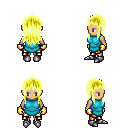
a pixel art fantasy rpg character, female body template, human, tanned skin, teal tunic, gold greaves, gold unkempt hairstyle, gold gloves, metal boots, four views (front, back, left, right), 2x2 character sprite sheet, small pixel art, hard edges, no anti-aliasing